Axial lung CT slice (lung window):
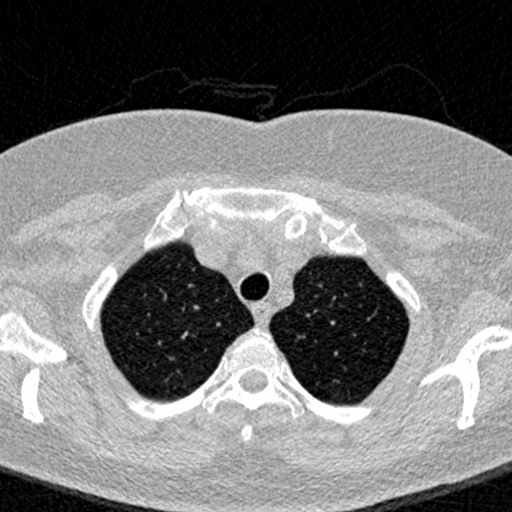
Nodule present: no